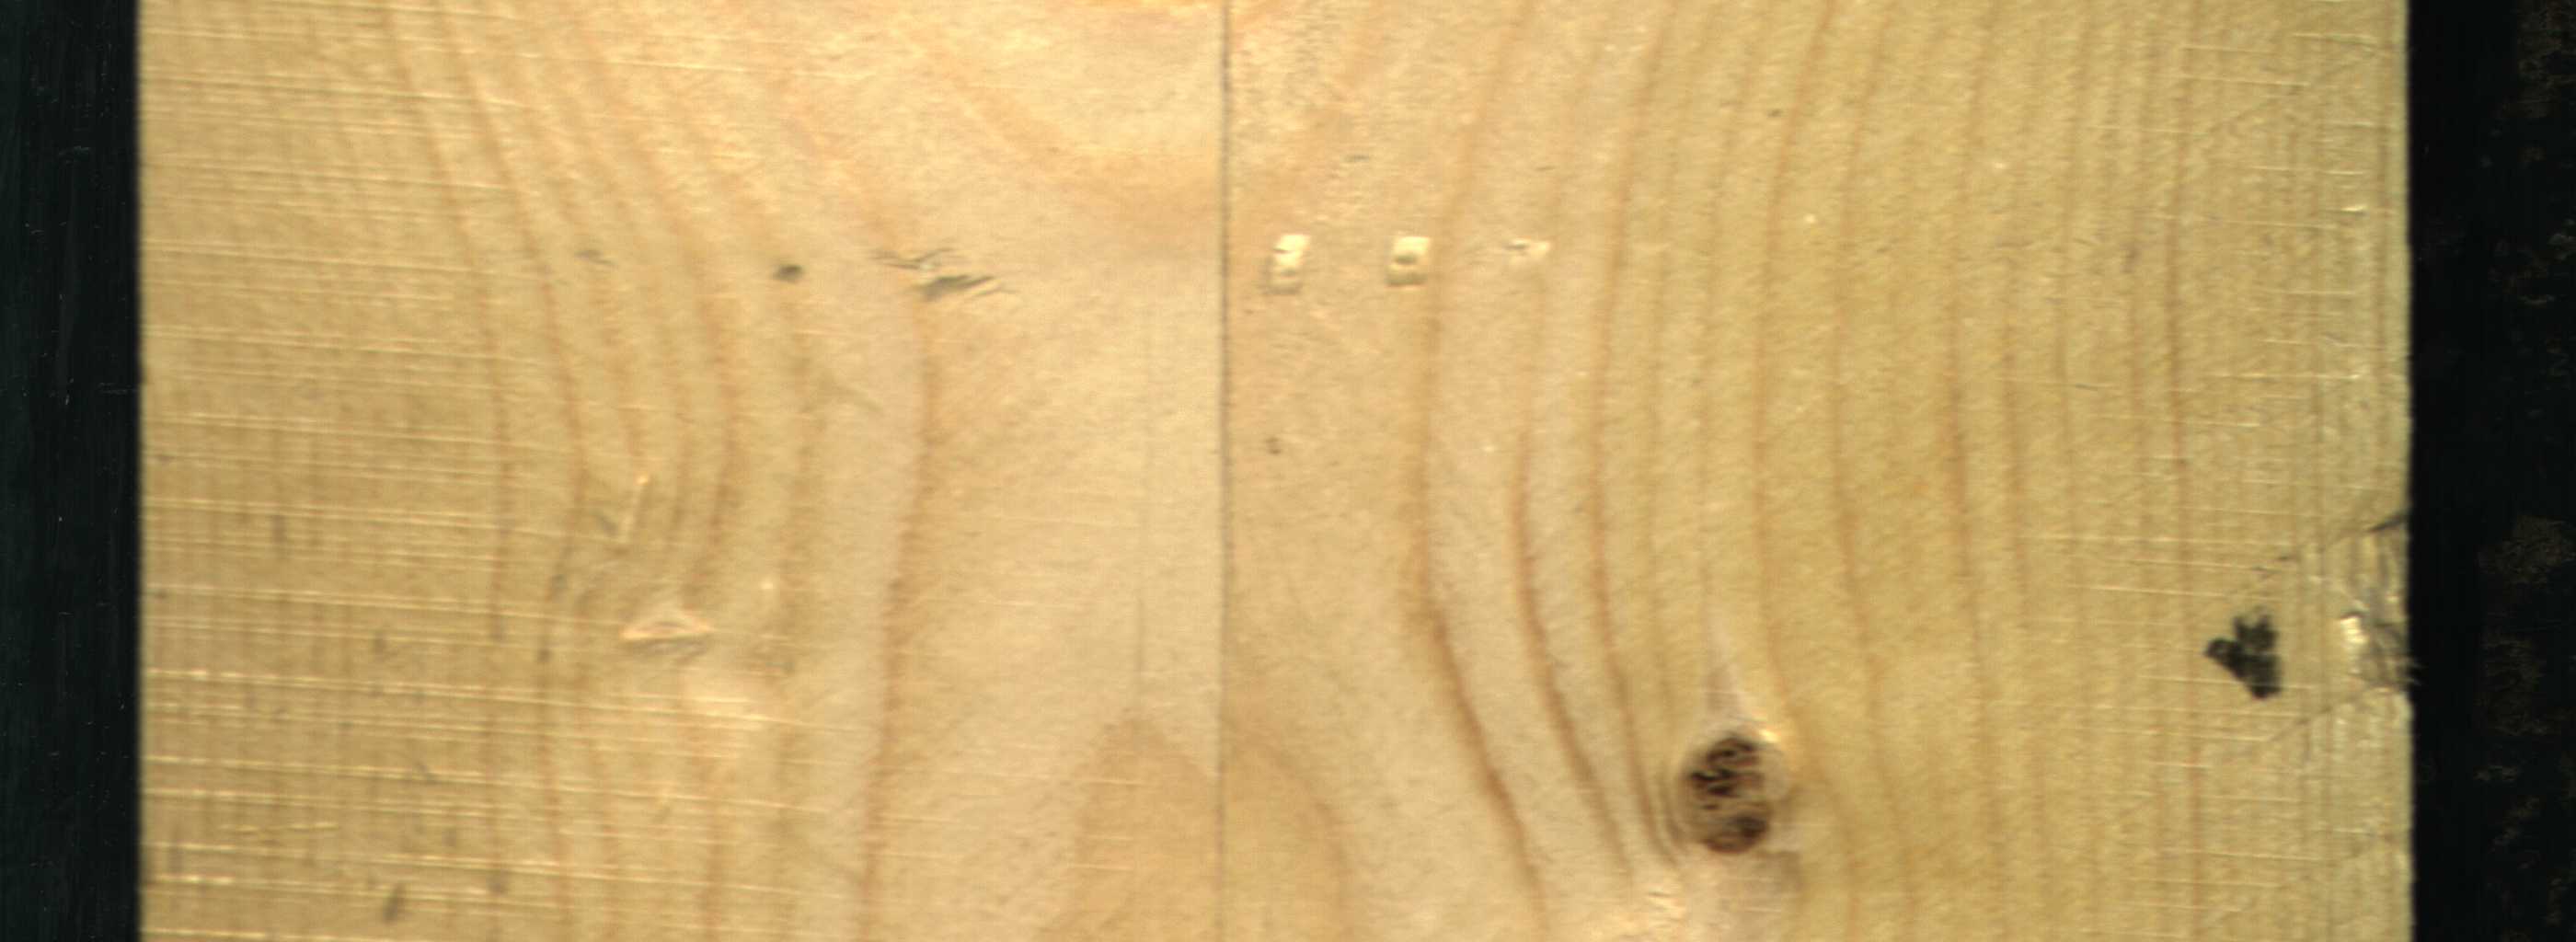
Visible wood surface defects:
Live_Knot